Question: I am New to Excel VBA and next to write code to Find and replace the whole string when a partial match is achieved multiple sheets.
Find must be used as I am searching in cells with a formula but want to change the value displayed.
The items I would like to search for and replace are all in a column on another sheet. I have provided pictures to better explain.
I believe it should look something like
'''
'Replace the whole string when a partial match is achieved
'find -findobj = sheet.find
'if find finds - does findobj have data
'replace in findobj
'Replace the whole string when a partial match is achieved
'''
Being new its been hard for me to come up with something so any suggestions or help would be great.

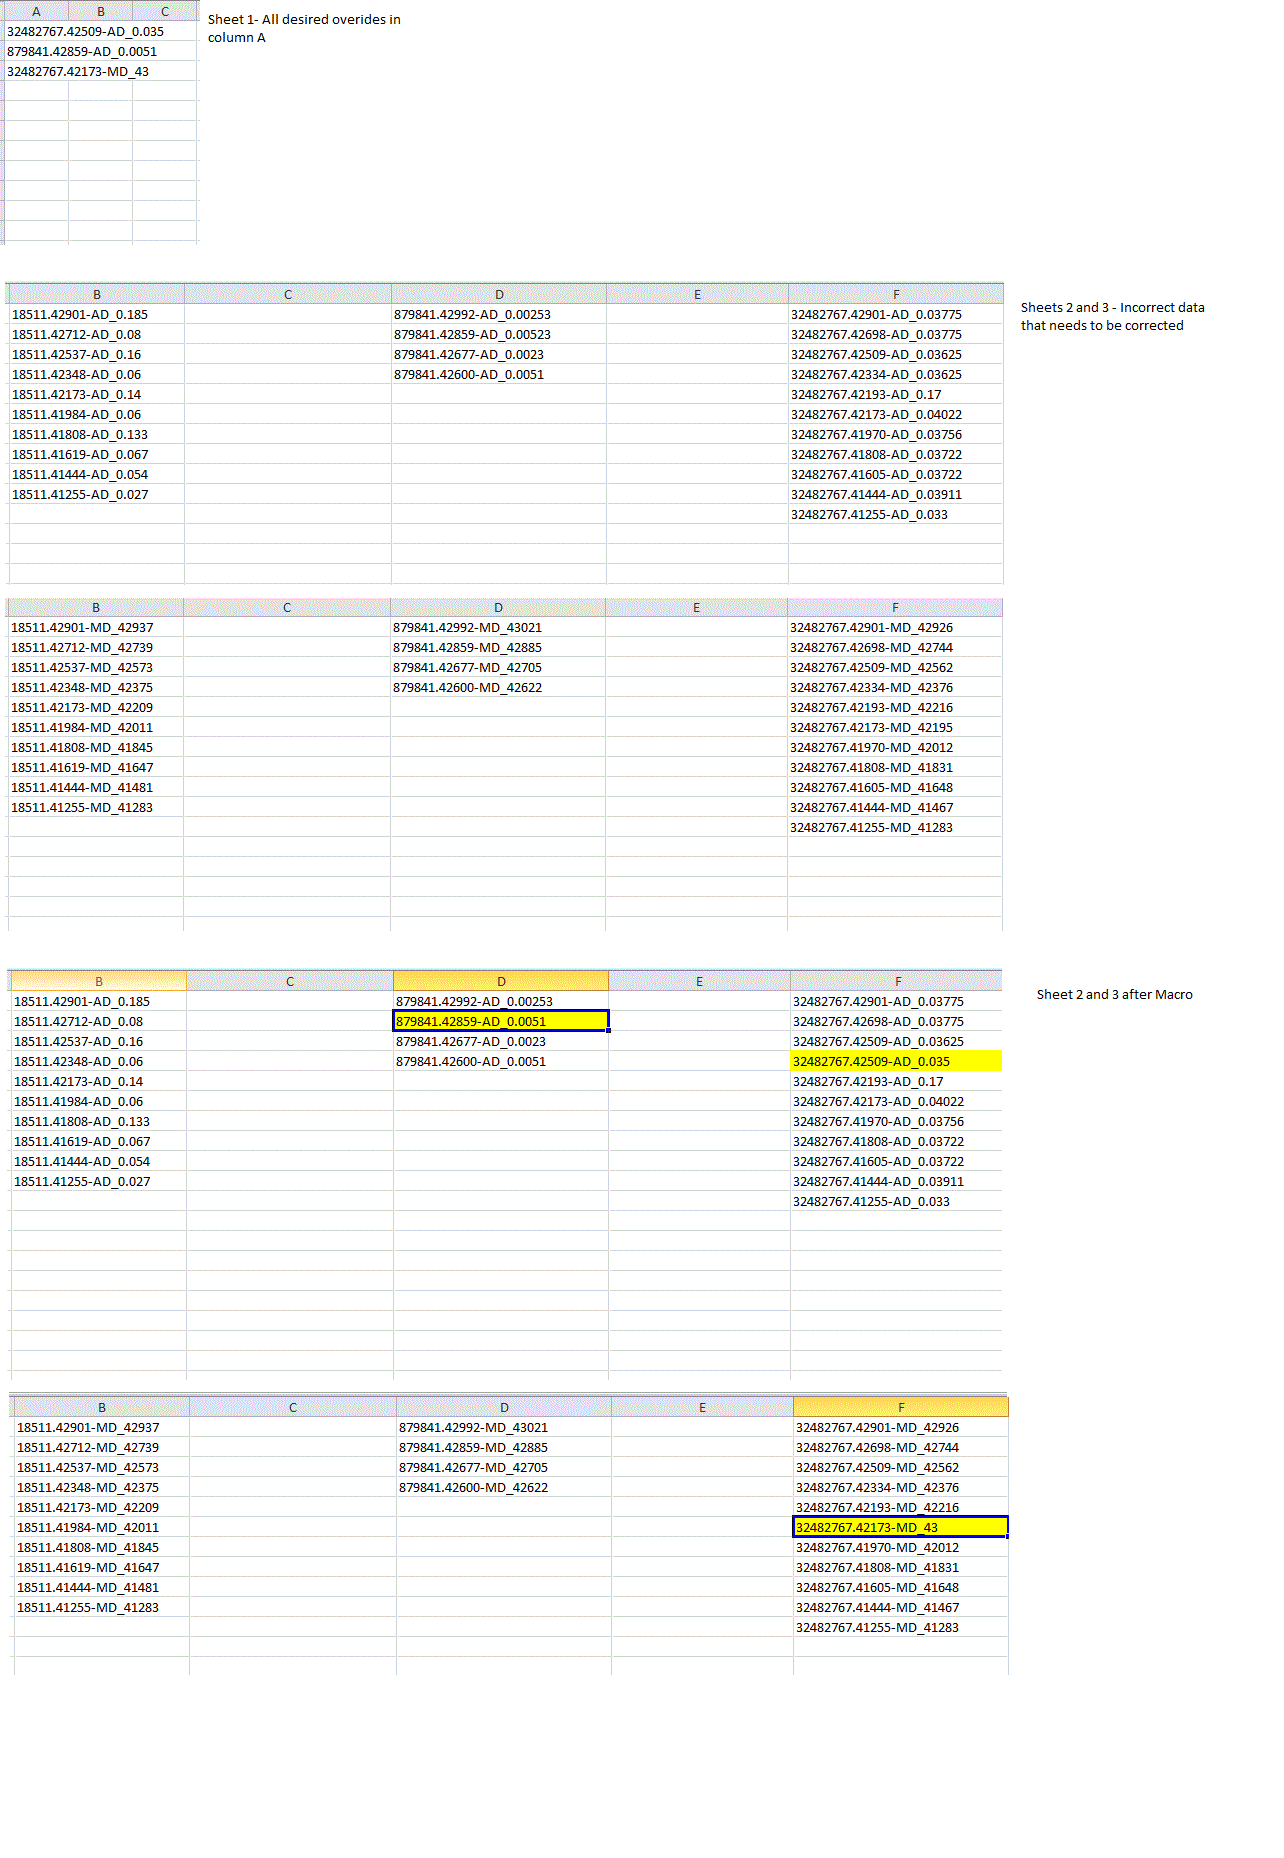
Answer: This answer will use the cells in the first sheet and check them against the cells in the second and third sheets (just change 'For x = 2 To 3' to whatever to change what sheets it targets).
'''
Sub PartialReplace()
Dim wsO As Worksheet, wsX As Worksheet
Dim x As Long
Dim cell1 As Range, cell2 As Range
Dim rng1 As Range, rng2 As Range
'set original worksheet as first sheet
Set wsO = ActiveWorkbook.Sheets("Sheet1")
'set range to find values from
Set rng1 = NonBlankCells(wsO)
'loop through all cells to find values from
For Each cell1 In rng1
'loop through 2nd and 3rd sheets
For x = 2 To 3
Set wsX = ActiveWorkbook.Sheets(x)
'find all cells to check on sheet being checked
Set rng2 = NonBlankCells(wsX)
'loop through all cells on sheet being checked
If Not rng2 Is Nothing Then
For Each cell2 In rng2
'if partial match, replace cell value
If cell2.Text Like "*" & cell1.Text & "*" Then
cell2.Value = cell1.Value
End If
Next cell2
End If
Set rng2 = Nothing
Next x
Next cell1
Set rng1 = Nothing
End Sub
Function NonBlankCells(ws As Worksheet) As Range
Dim ct1 As Long, ct2 As Long
On Error Resume Next
ct1 = ws.Cells.SpecialCells(xlCellTypeConstants).Count
ct2 = ws.Cells.SpecialCells(xlCellTypeFormulas).Count
On Error GoTo 0
If ct1 > 0 And ct2 = 0 Then
Set NonBlankCells = ws.Cells.SpecialCells(xlCellTypeConstants)
ElseIf ct1 = 0 And ct2 > 0 Then
Set NonBlankCells = ws.Cells.SpecialCells(xlCellTypeFormulas)
ElseIf ct1 > 0 And ct2 > 0 Then
Set NonBlankCells = Union( _
ws.Cells.SpecialCells(xlCellTypeFormulas), _
ws.Cells.SpecialCells(xlCellTypeConstants))
End If
End Function
'''
For future reference, remember that posting a question without showing anything you've tried will typically result in the question being closed: see <URL>.